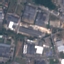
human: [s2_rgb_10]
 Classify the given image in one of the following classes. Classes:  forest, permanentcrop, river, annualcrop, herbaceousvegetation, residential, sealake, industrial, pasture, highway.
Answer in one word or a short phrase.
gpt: Industrial